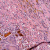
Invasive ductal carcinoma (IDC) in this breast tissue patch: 0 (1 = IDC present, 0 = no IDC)